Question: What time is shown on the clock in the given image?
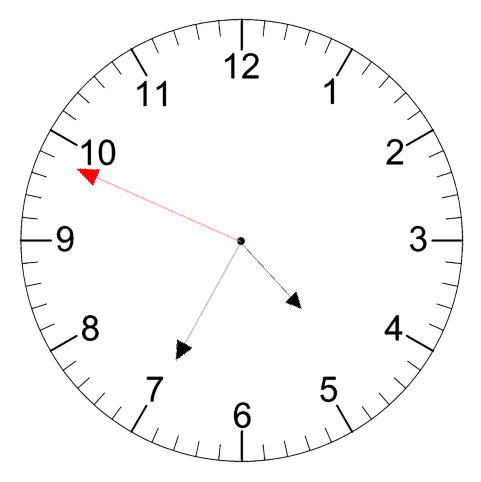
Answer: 04:34:49